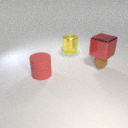
small brown rubber sphere below large red metal cube